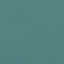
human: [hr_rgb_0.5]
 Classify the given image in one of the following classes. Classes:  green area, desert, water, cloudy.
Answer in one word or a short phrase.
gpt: water